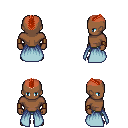
a pixel art fantasy rpg character, male body template, human, dark skin, overskirt, teal pants, red short mohawk hairstyle, leather bracers, brown shoes, four views (front, back, left, right), 2x2 character sprite sheet, small pixel art, hard edges, no anti-aliasing